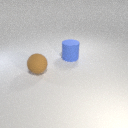
large blue rubber cylinder to the right of large brown rubber sphere